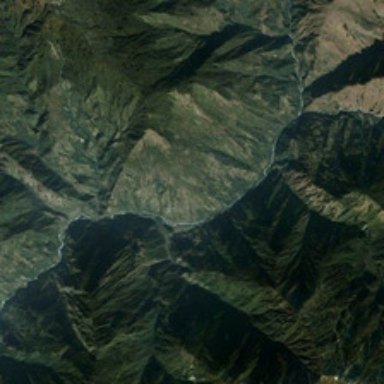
The green hills are next to each other in an unbroken line .